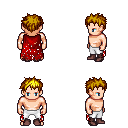
a pixel art fantasy rpg character, male body template, human, light skin, red tattered cape, white pants, blonde bedhead hairstyle, maroon shoes, four views (front, back, left, right), 2x2 character sprite sheet, small pixel art, hard edges, no anti-aliasing